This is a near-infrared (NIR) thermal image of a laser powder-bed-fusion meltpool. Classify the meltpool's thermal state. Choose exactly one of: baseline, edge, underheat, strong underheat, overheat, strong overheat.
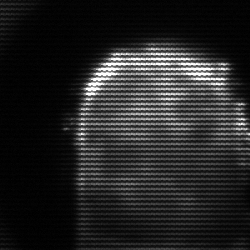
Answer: baseline